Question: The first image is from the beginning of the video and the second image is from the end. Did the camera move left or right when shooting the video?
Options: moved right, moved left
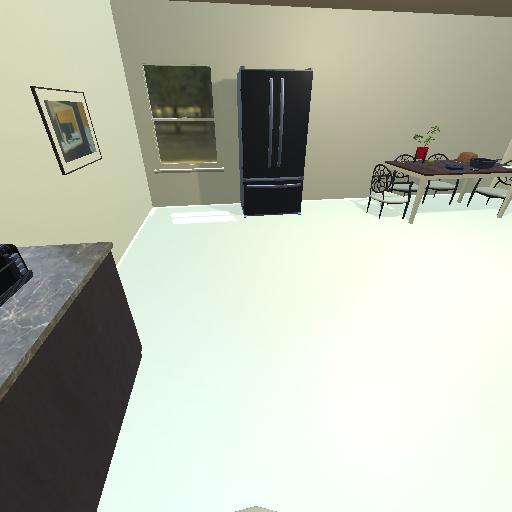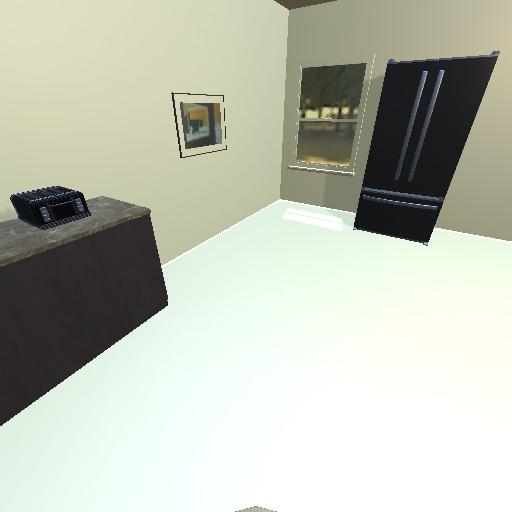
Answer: moved right